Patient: sex M, age 57
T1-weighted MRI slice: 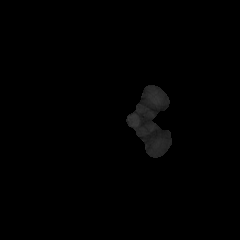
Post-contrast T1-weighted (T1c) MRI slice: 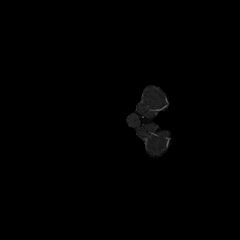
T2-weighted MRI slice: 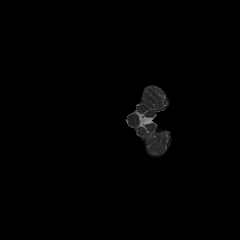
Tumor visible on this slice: no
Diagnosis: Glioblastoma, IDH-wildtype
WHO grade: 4